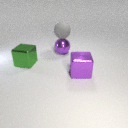
large purple metal cube to the right of large green metal cube